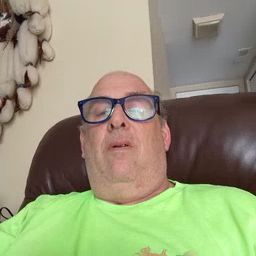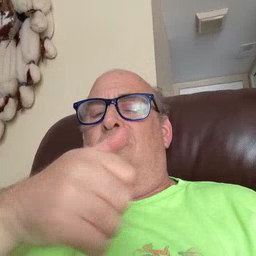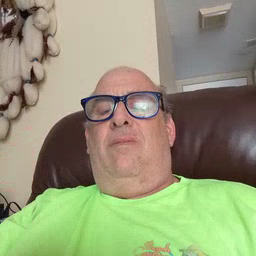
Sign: any